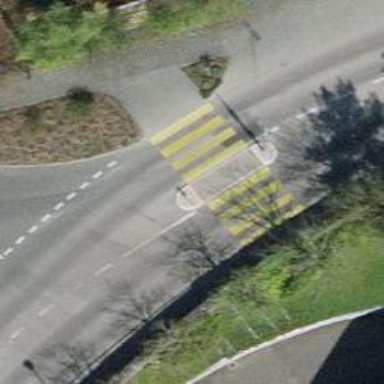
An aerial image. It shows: Marked crossing with pedestrian island.